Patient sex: F
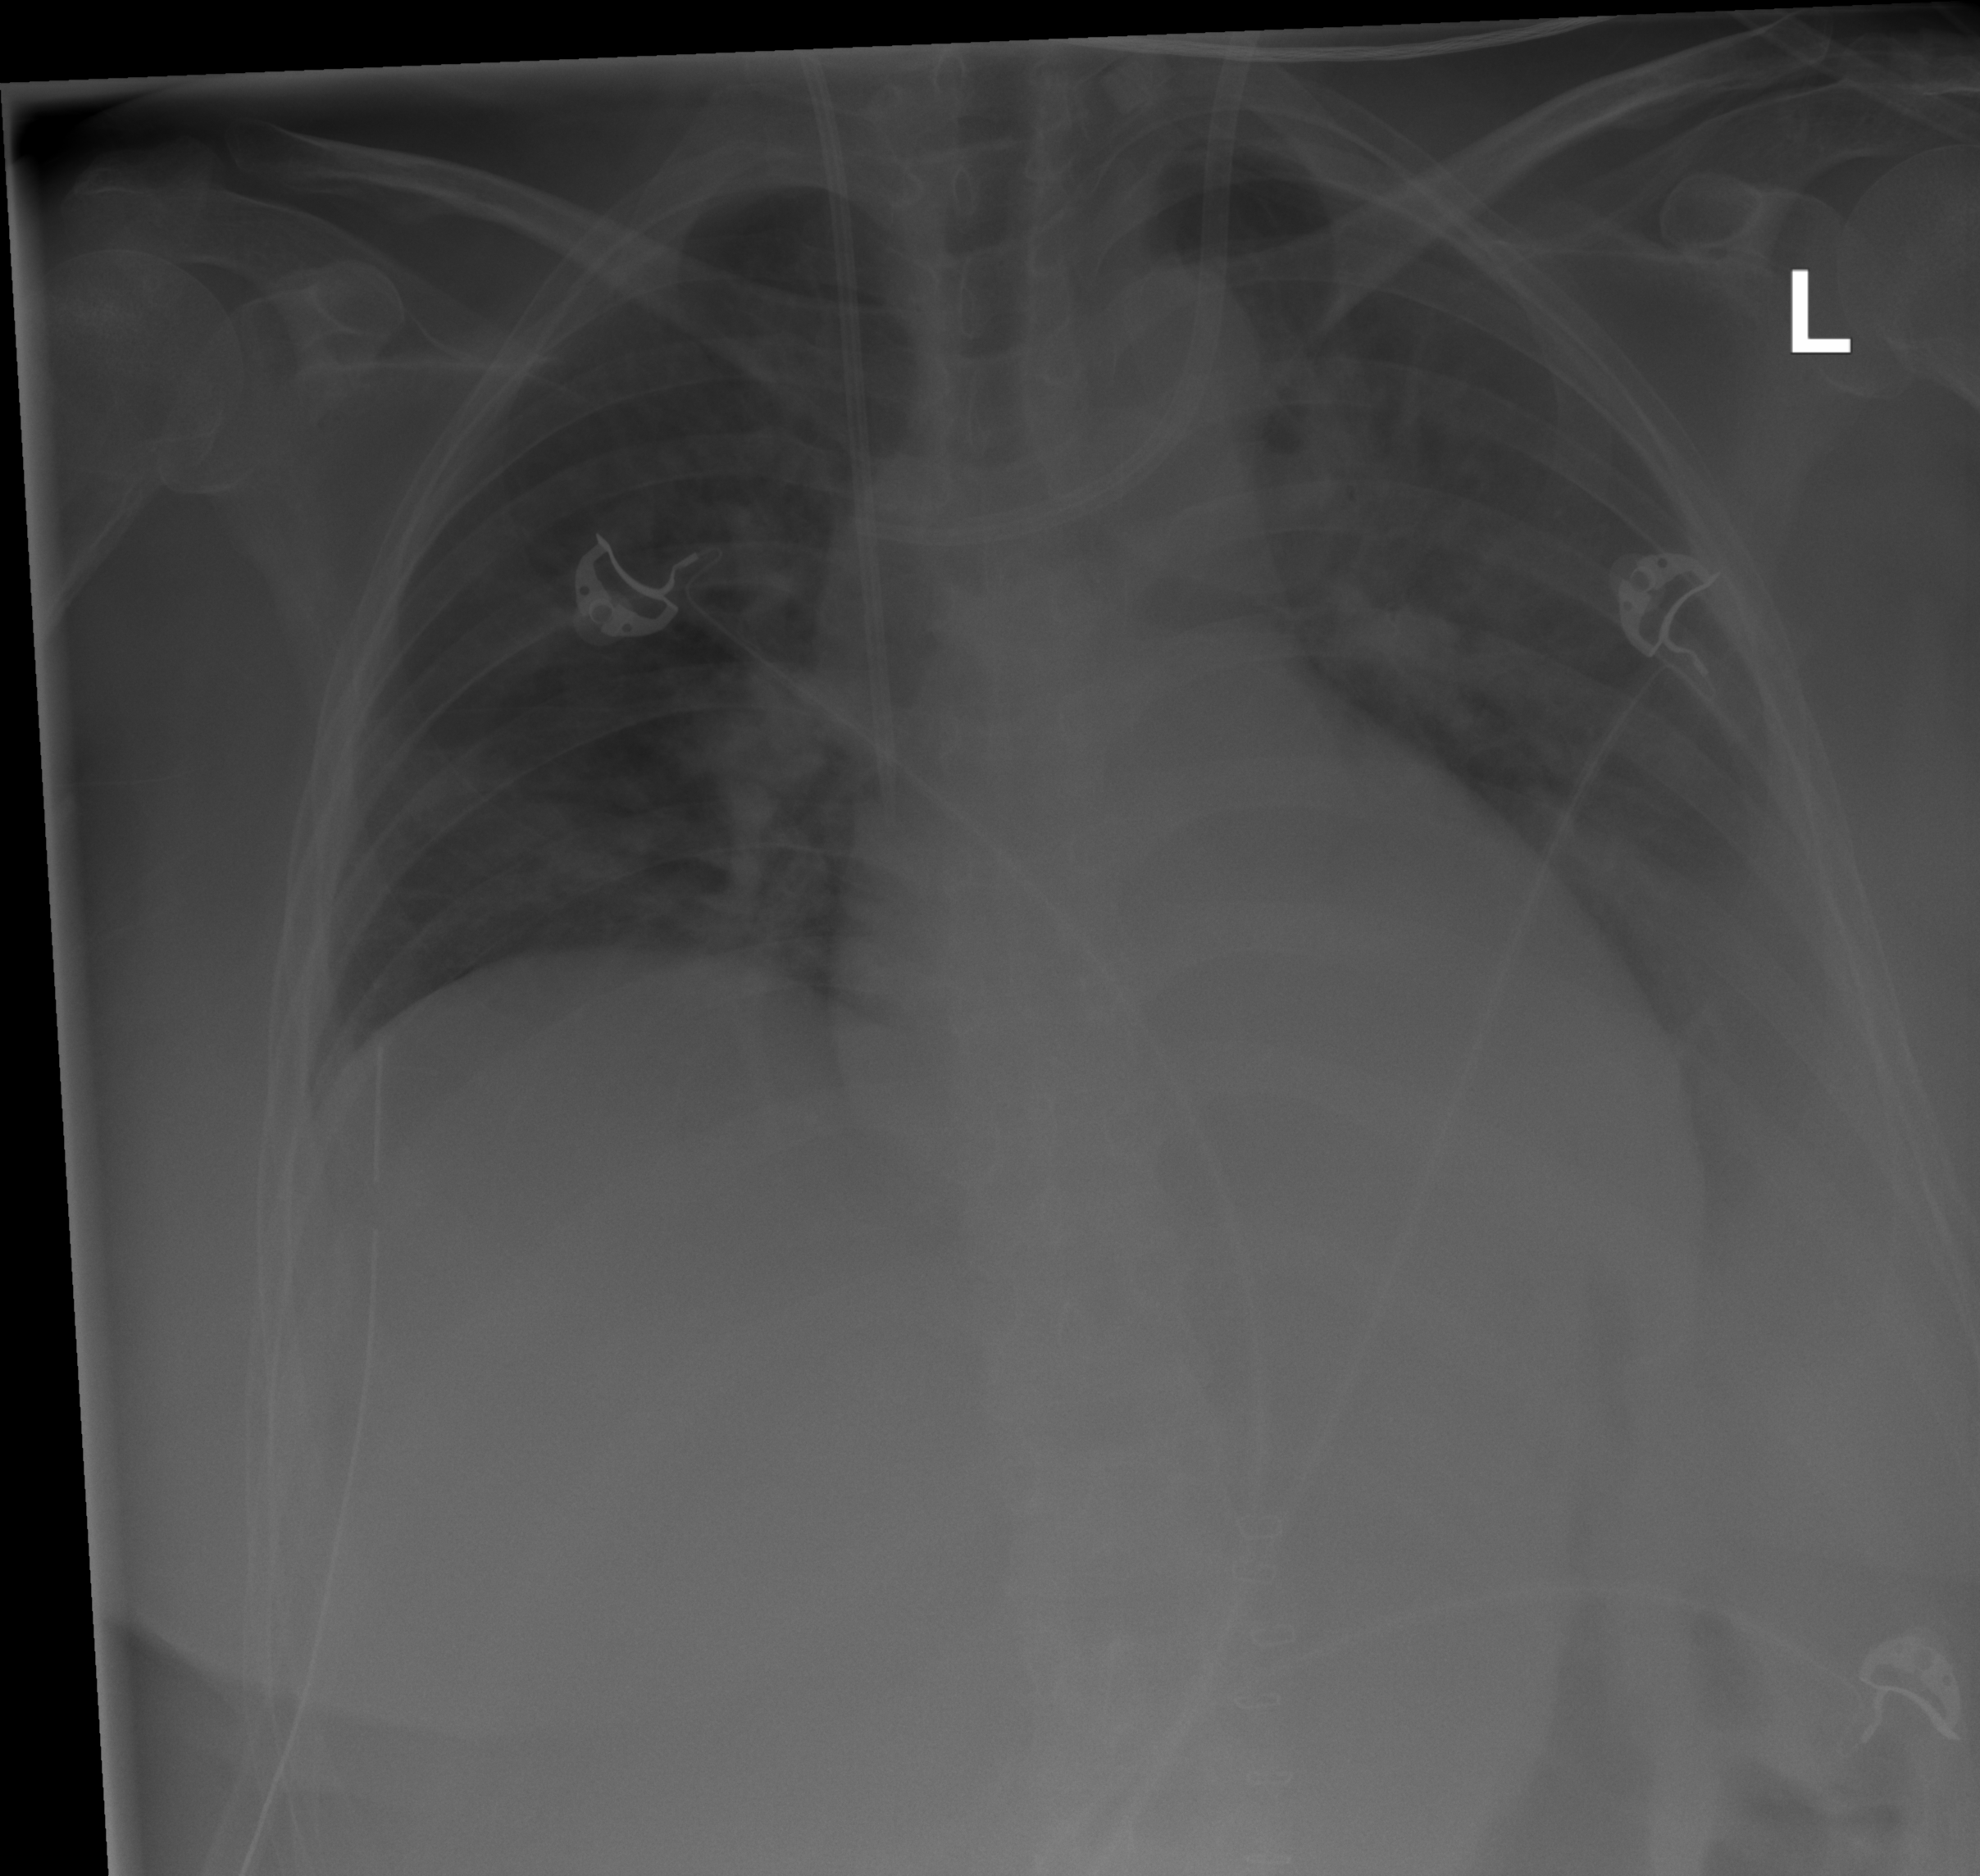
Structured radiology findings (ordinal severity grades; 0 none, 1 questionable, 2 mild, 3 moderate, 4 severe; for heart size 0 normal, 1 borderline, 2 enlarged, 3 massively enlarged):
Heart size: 2
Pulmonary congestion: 3
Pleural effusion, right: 0
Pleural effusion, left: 3
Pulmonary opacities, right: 2
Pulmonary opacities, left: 2
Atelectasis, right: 2
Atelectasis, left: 2